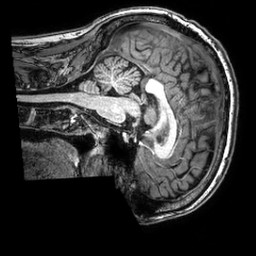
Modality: T1w
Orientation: sagittal
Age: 33
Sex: male
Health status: healthy